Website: macys
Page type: delivery-shipping
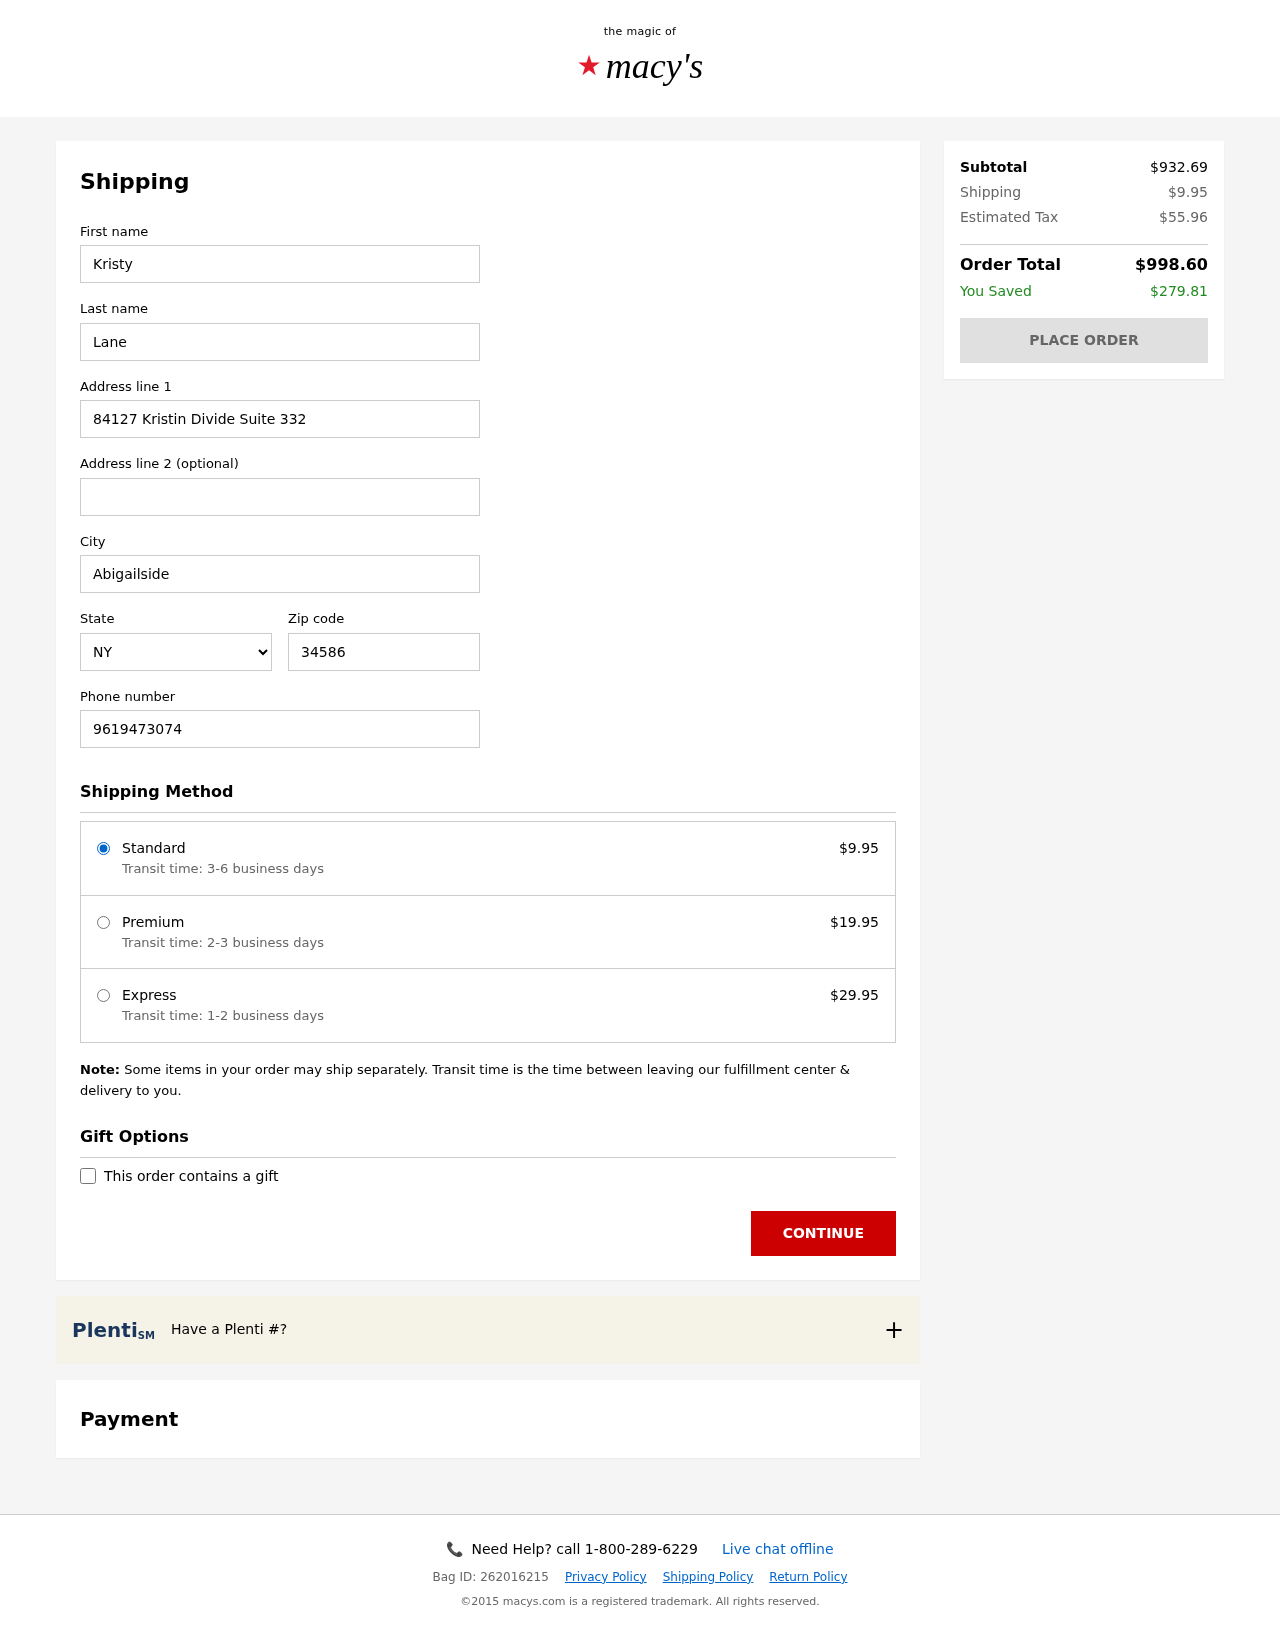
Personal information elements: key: PII_CITY
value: Abigailside
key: PII_FIRSTNAME
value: Kristy
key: PII_LASTNAME
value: Lane
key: PII_PHONE
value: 9619473074
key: PII_POSTCODE
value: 34586
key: PII_STATE_ABBR
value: NY
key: PII_STREET
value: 84127 Kristin Divide Suite 332
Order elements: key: ORDER_SHIPPING_COST
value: $9.95
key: ORDER_SHIPPING_PREMIUM
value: $19.95
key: ORDER_SHIPPING_EXPRESS
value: $29.95
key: ORDER_SUBTOTAL
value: $932.69
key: ORDER_TAX
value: $55.96
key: ORDER_TOTAL
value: $998.60
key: ORDER_SAVINGS
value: $279.81